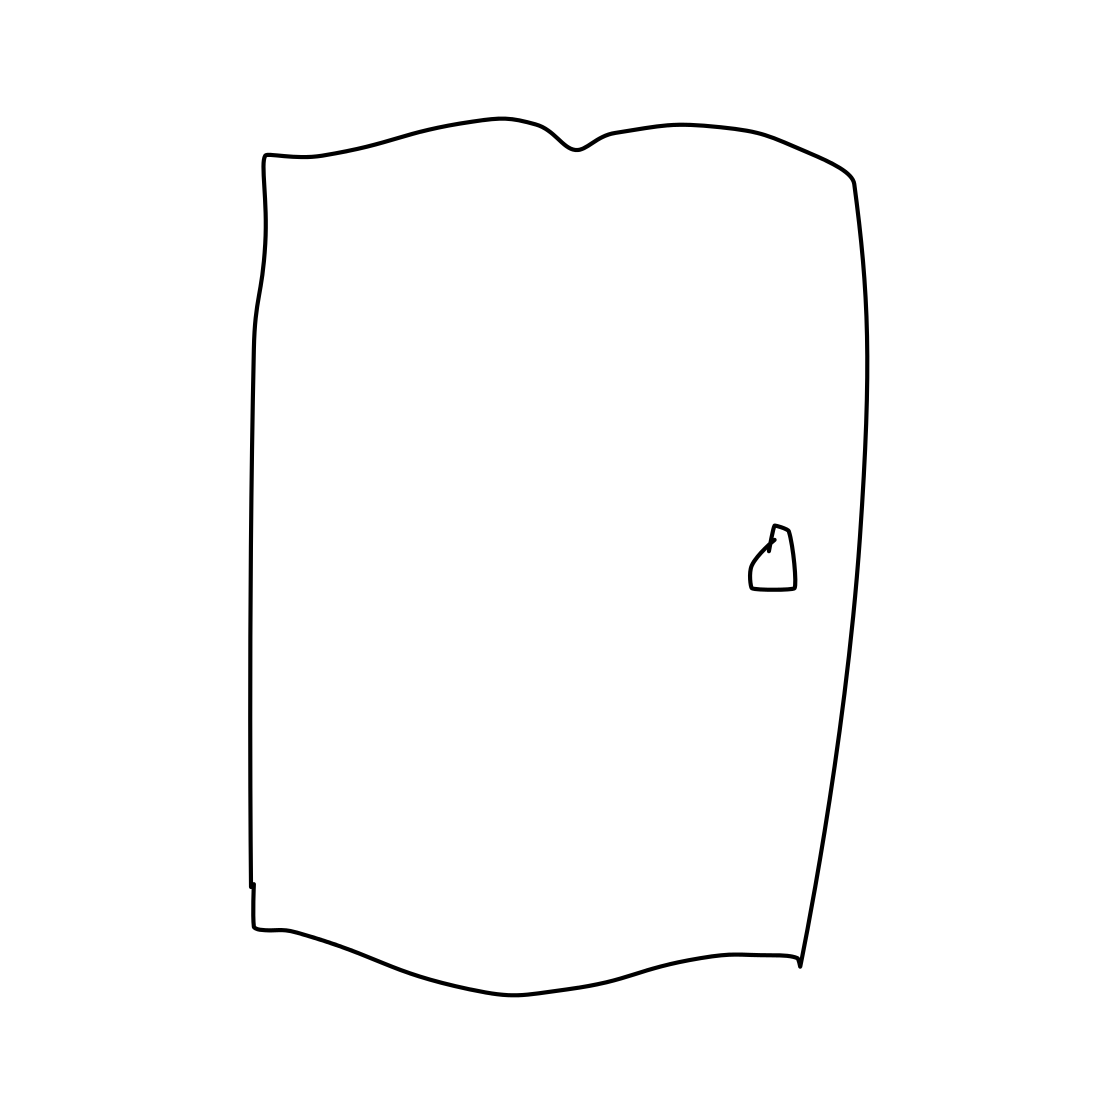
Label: door